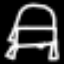
Label: chair